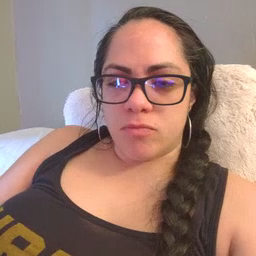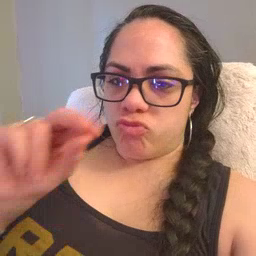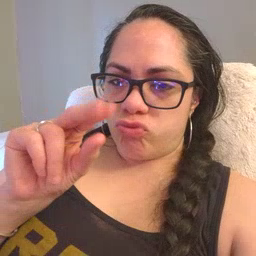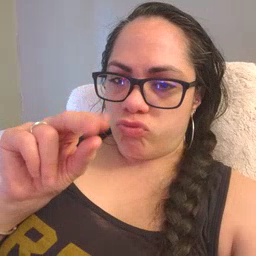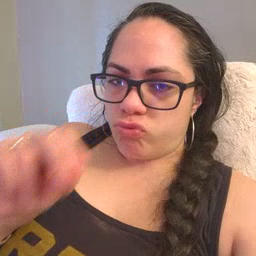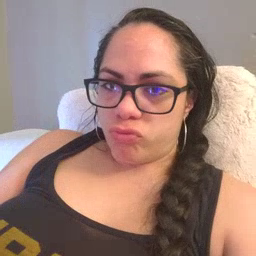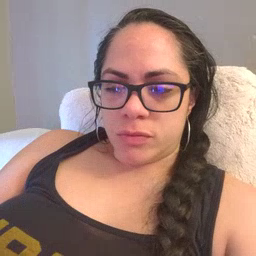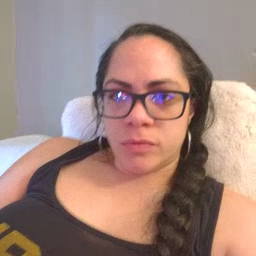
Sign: no